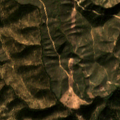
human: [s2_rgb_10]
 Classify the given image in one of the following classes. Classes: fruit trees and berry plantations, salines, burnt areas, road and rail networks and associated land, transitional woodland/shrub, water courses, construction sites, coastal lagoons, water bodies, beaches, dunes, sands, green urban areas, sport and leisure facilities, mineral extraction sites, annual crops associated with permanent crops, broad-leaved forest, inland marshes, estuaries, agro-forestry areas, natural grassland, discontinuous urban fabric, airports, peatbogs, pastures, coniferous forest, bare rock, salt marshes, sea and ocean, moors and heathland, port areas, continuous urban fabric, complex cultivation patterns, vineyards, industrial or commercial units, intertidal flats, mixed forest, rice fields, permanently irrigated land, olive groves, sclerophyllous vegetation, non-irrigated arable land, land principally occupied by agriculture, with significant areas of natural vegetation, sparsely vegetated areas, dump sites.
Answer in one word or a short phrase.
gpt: land principally occupied by agriculture, with significant areas of natural vegetation, sclerophyllous vegetation, transitional woodland/shrub